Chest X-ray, PA view. Patient: 38 years old, sex M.
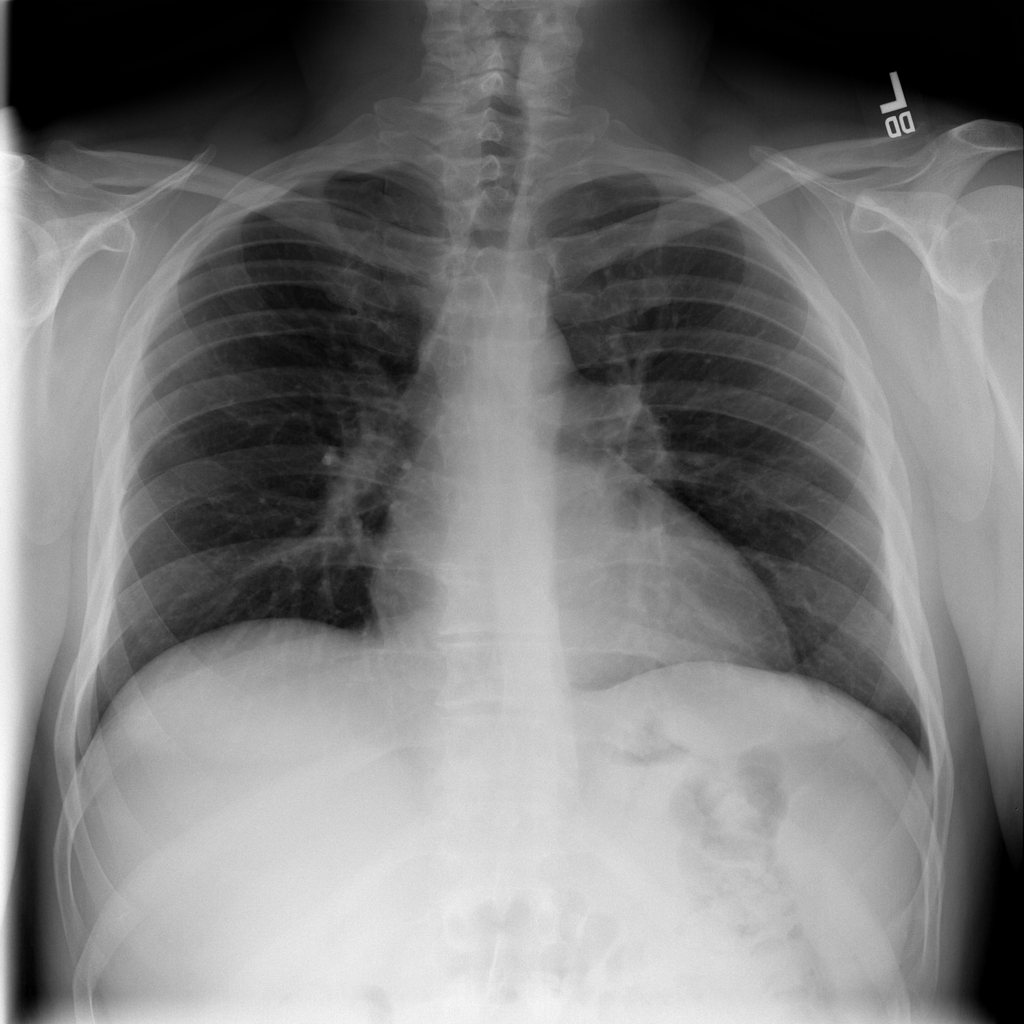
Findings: No Finding